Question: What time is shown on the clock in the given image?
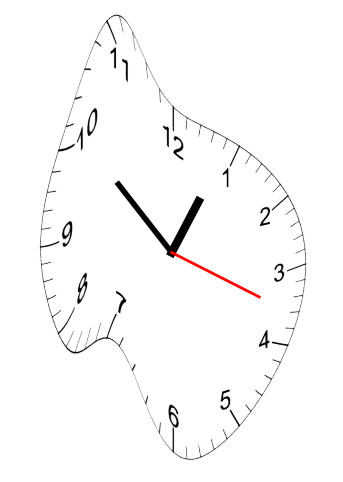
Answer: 12:51:18